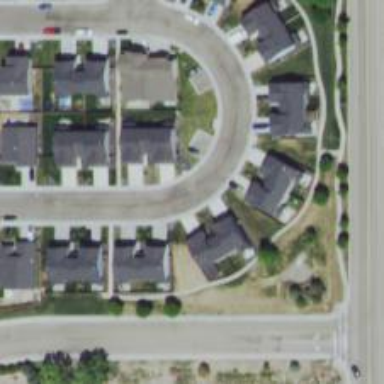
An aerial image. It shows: Residential road.